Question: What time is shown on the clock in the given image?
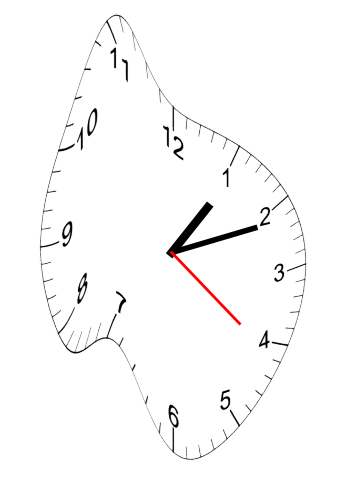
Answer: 01:11:21